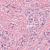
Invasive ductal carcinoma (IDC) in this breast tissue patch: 1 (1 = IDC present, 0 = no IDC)